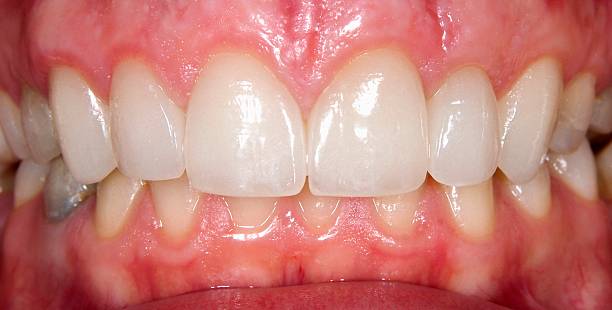
Condition: Gingivitis